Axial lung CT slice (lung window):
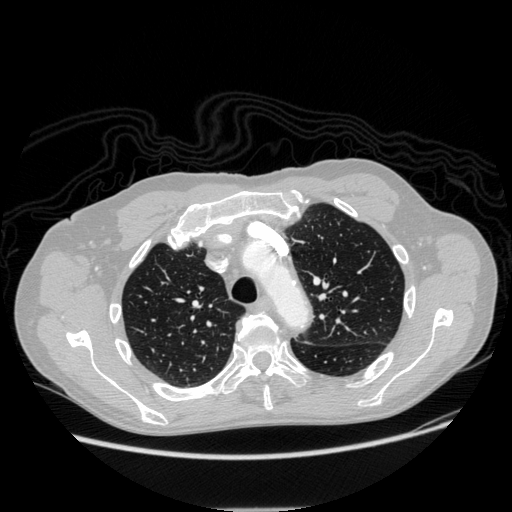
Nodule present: no